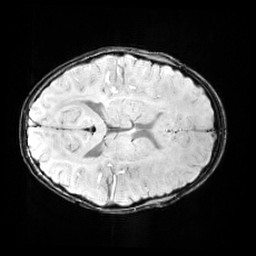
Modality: SWI
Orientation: axial
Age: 10
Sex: female
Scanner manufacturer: siemens
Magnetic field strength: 3 T
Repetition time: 0.027 s
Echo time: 0.02 s